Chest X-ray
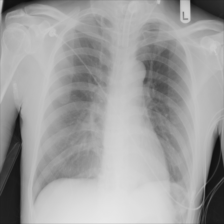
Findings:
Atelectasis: negative
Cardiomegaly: negative
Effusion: negative
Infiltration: negative
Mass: negative
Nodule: negative
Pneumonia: negative
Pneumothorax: negative
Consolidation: negative
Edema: negative
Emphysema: negative
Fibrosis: negative
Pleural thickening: negative
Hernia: negative